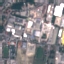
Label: Industrial